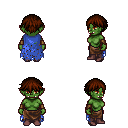
a pixel art fantasy rpg character, female body template, orc, green skin, blue tattered cape, robe skirt, brown short bangs hairstyle, leather bracers, maroon shoes, four views (front, back, left, right), 2x2 character sprite sheet, small pixel art, hard edges, no anti-aliasing